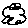
Label: cloud